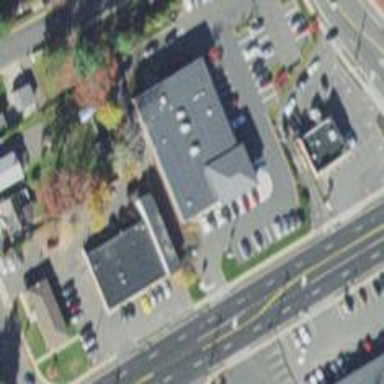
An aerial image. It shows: Pharmacy providing healthcare services.